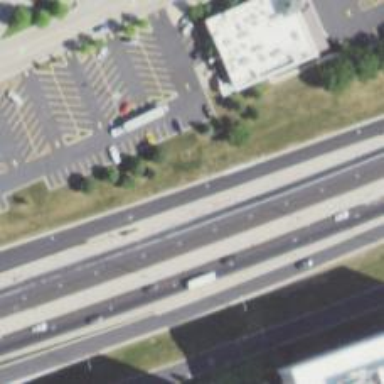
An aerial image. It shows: Asphalt road with primary link designation.